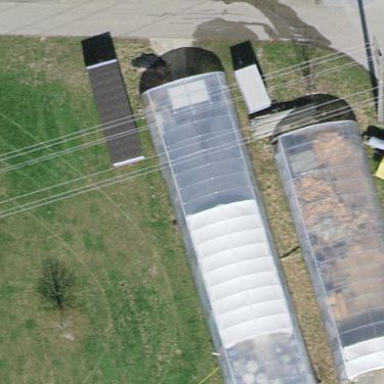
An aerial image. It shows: Greenhouse.